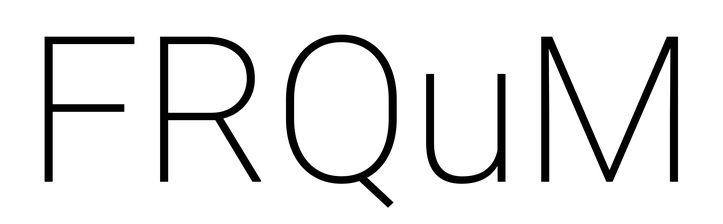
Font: Roboto_ExtraLight